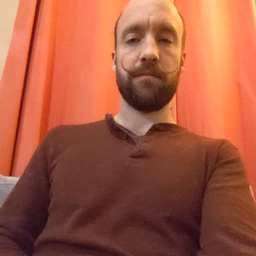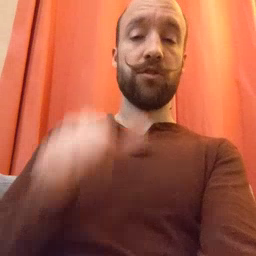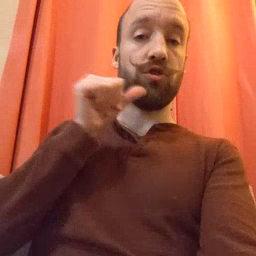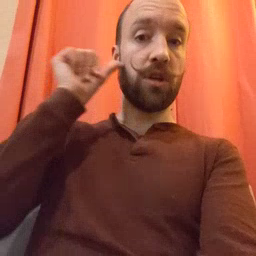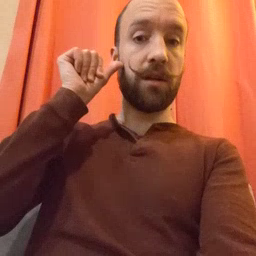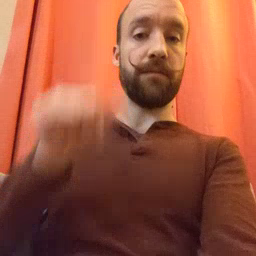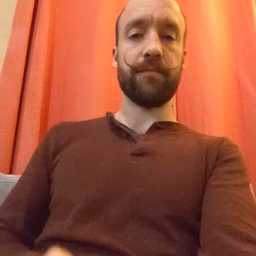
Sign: yesterday